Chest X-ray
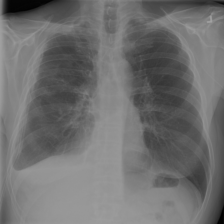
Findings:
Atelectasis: negative
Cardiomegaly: negative
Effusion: negative
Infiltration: negative
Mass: negative
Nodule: negative
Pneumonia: negative
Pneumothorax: positive
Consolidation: negative
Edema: negative
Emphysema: negative
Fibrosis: negative
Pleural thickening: negative
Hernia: negative